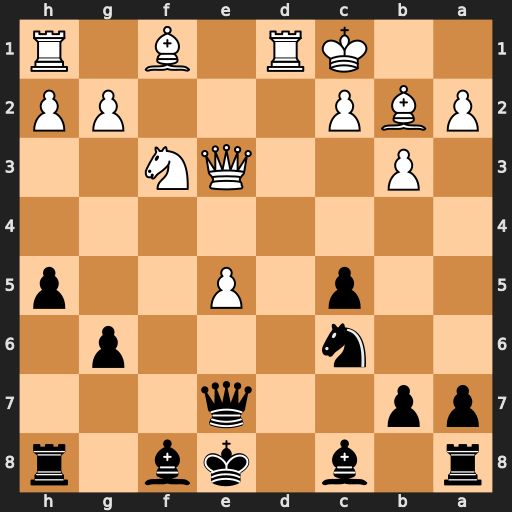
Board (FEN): r1b1kb1r/pp2q3/2n3p1/2p1P2p/8/1P2QN2/PBP3PP/2KR1B1R
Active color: b
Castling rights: kq
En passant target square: -
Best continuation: Bh6 Qxh6 Rxh6